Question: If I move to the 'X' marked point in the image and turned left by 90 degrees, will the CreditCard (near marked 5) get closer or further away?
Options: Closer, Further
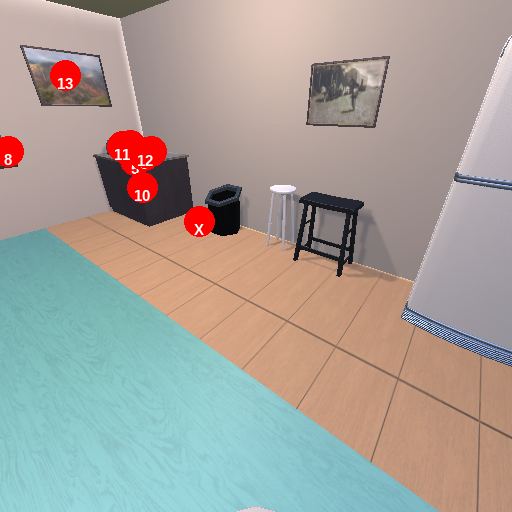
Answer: Closer